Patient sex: F
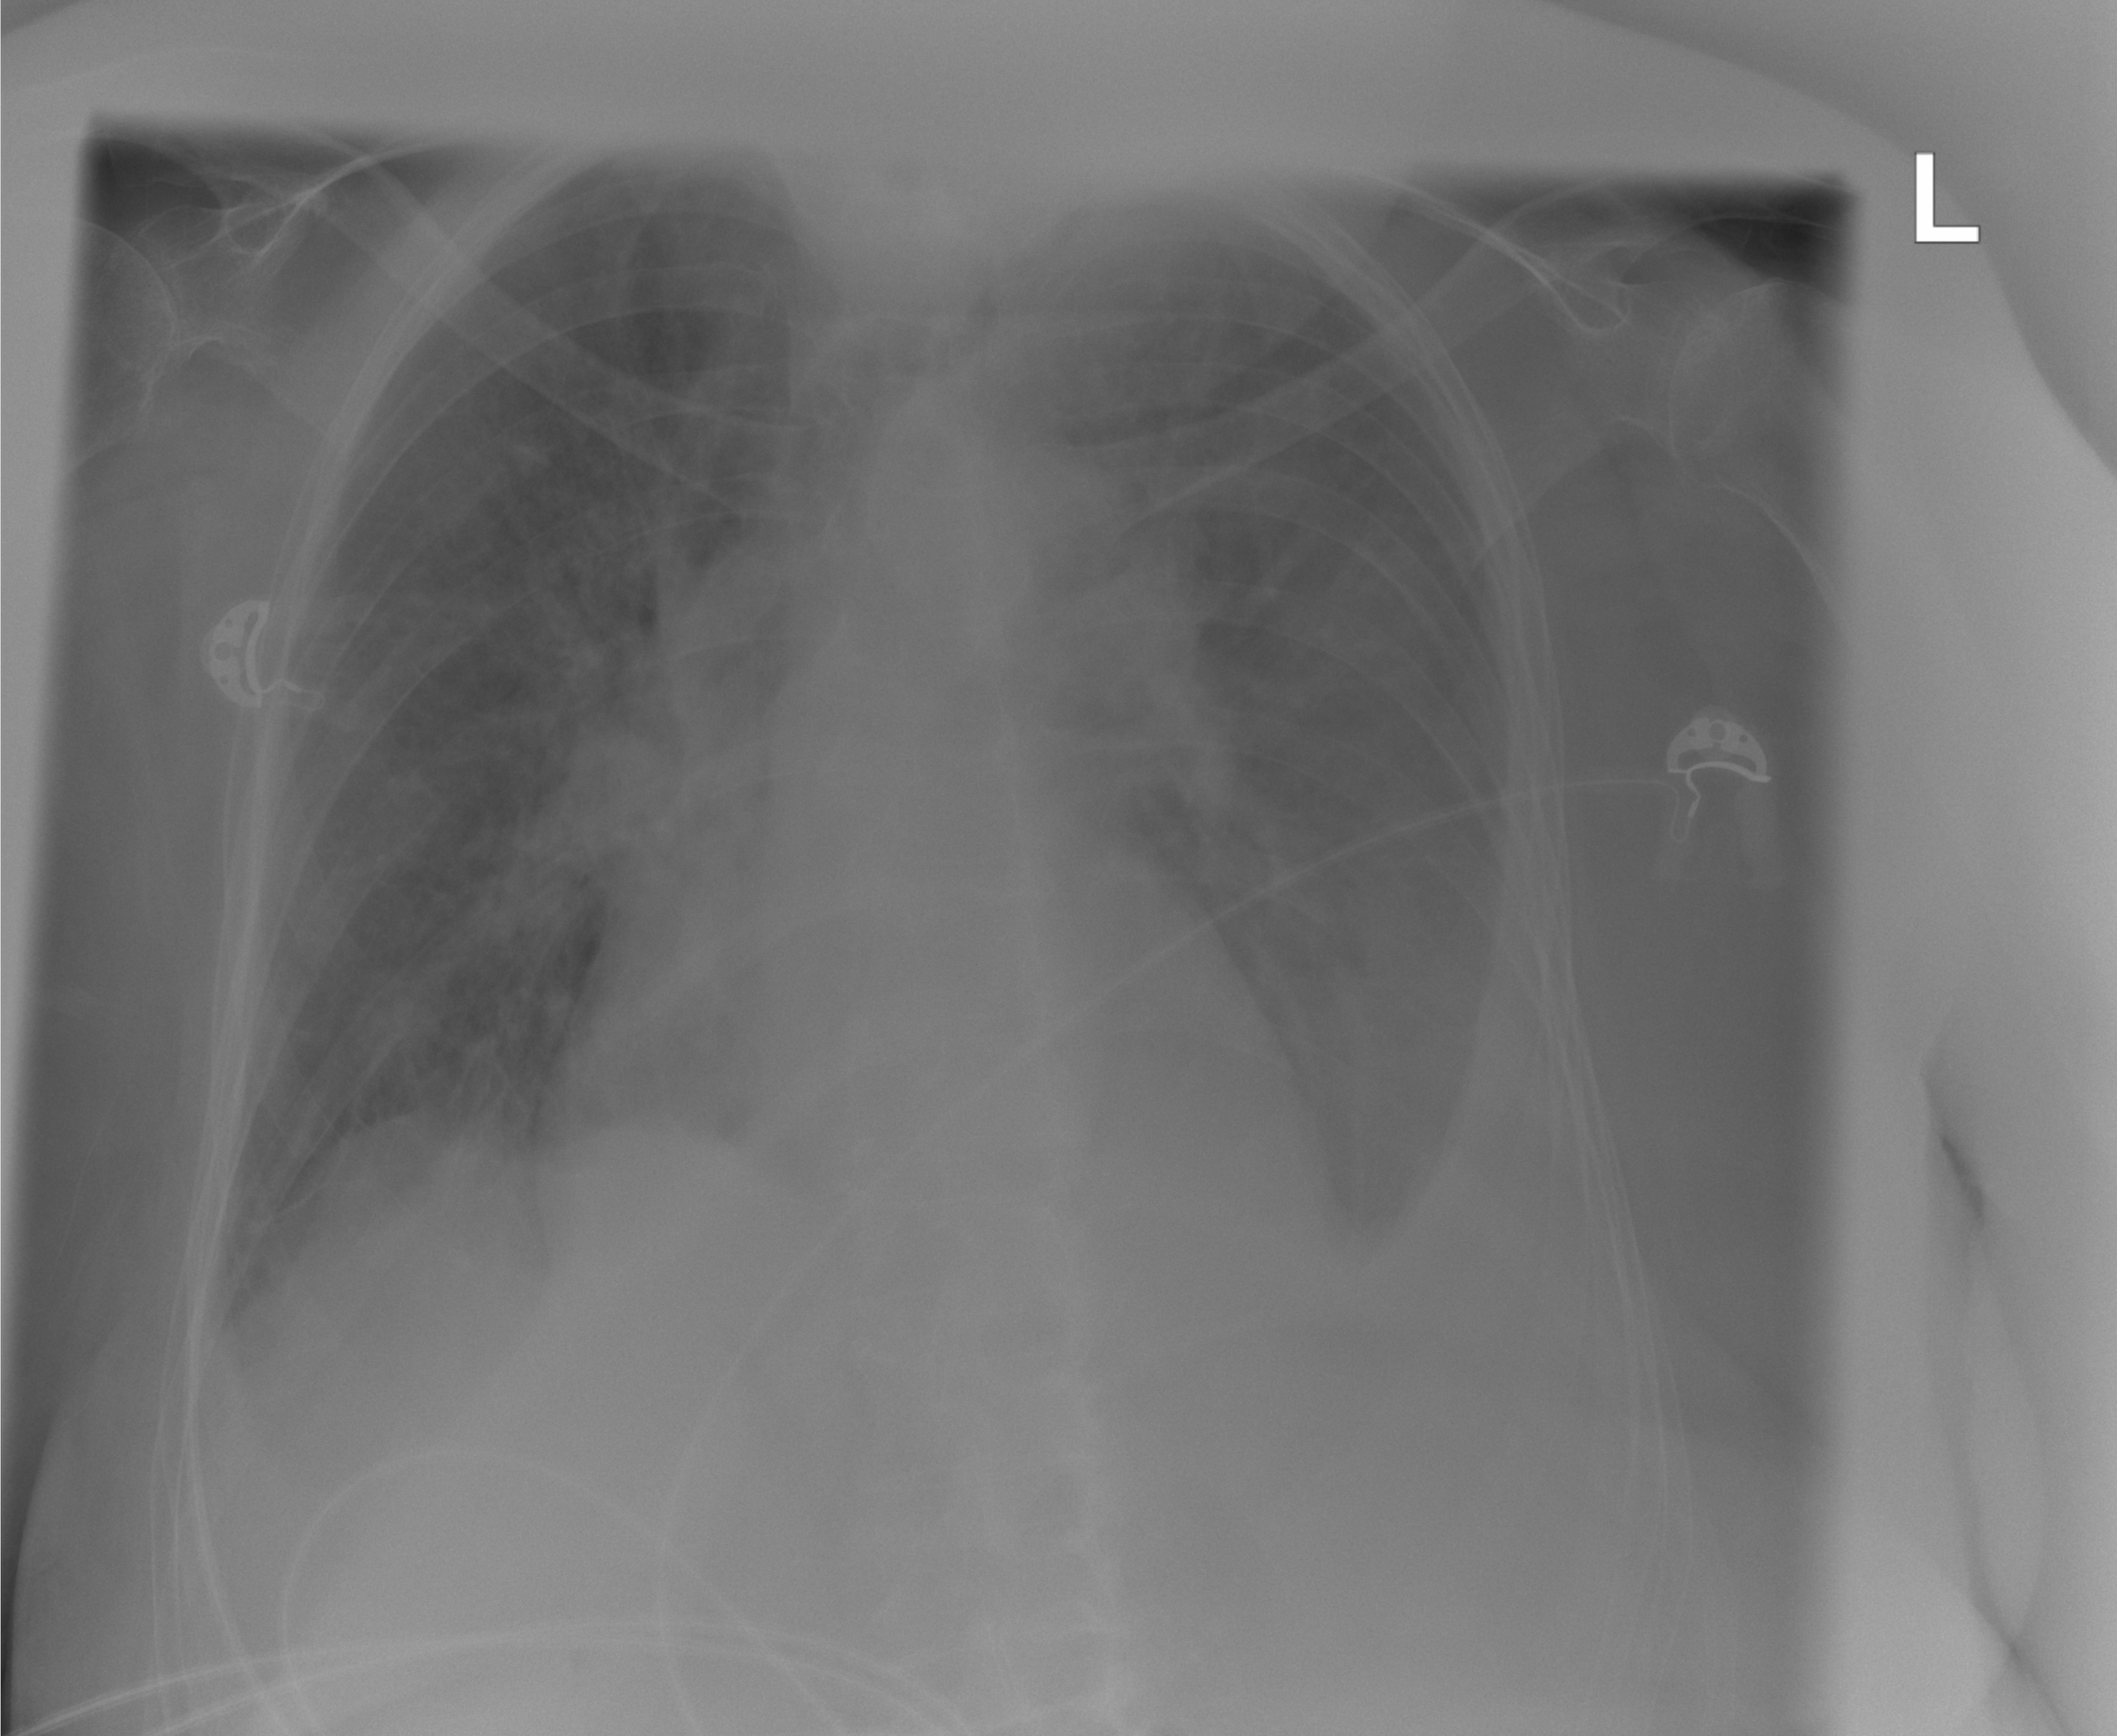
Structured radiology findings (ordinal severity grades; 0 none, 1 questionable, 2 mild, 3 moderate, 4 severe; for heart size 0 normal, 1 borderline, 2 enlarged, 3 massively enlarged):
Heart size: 0
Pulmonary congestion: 2
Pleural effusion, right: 0
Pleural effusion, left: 3
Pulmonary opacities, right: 0
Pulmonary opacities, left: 0
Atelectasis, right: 0
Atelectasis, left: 3